Question: I have the following site: <URL>
when you click gallery, you can see the photoswipe like this:

then i do F5 and it works fine and place the pictures properly.
it is doing the same in all browsers and mobile devices and I don't understand why...
anyone has any tip that can help me to fix this error?
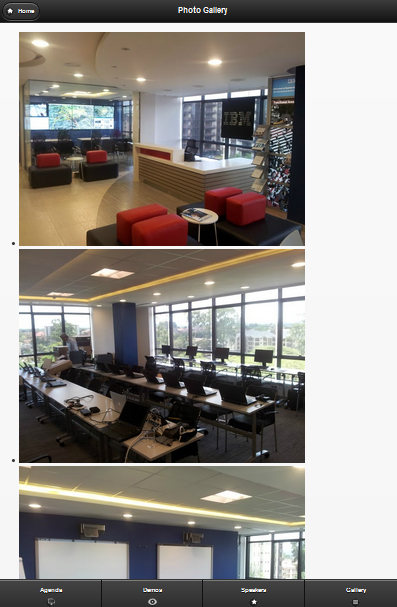
Answer: You have an error in your code.
You are using multiple HTML pages and jQuery mobile has a <URL>. Basically only first page is fully loaded into the DOM with its BODY and HEAD. And only BODY is loaded in other pages. That is why your gallery is not working. It initialization js is in gallery.html HEAD, same HEAD that was discarded. When you reload your page BODY and HEAD is loaded into the DOM and gallery is working correctly.
If you want to solve this:
1. Put your javascript into page BODY
2. Initialize all of your javascript in your first page
3. Use rel="external" when switching between pages, unfortunately yo will lose transition effects.